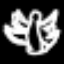
Label: angel